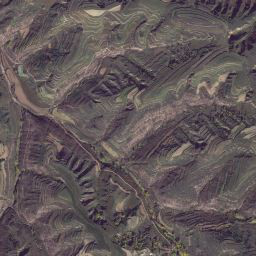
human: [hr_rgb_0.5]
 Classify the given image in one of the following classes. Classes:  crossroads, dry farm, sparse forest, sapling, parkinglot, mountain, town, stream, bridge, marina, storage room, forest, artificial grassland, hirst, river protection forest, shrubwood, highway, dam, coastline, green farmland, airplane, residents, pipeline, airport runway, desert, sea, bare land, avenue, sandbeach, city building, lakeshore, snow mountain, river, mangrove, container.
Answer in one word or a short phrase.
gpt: mountain